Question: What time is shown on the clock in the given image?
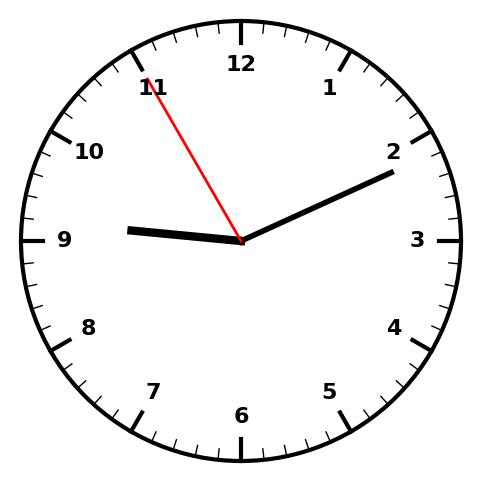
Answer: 09:10:55